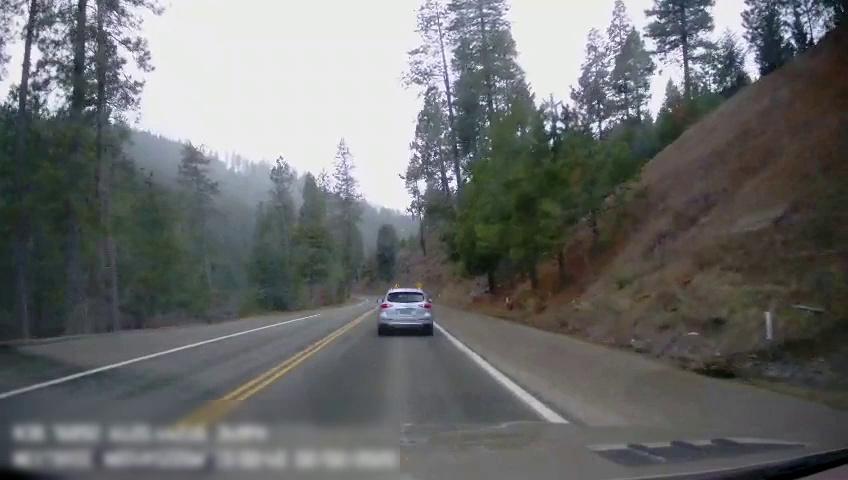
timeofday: Day
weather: Cloudy
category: Drivable Space
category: Vehicles | SUV
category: Lanes | Alternate Lane
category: Lanes | Current Lane
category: Lanes | Opposite Lane
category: Lanes | Opposite Lane